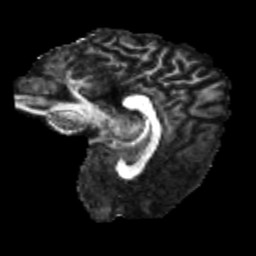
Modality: FA
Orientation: sagittal
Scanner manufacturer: siemens
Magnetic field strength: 3 T
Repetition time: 4 s
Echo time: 0.0594 s